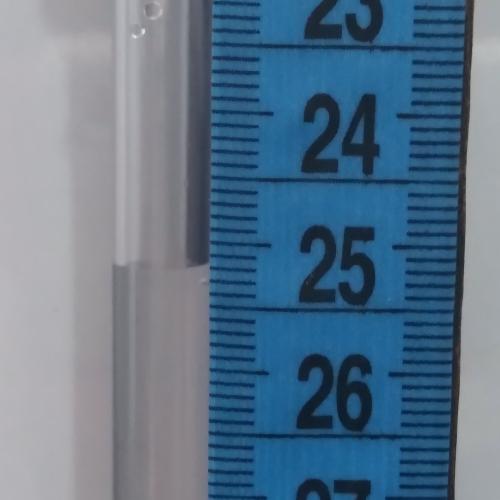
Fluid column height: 25.2 cm